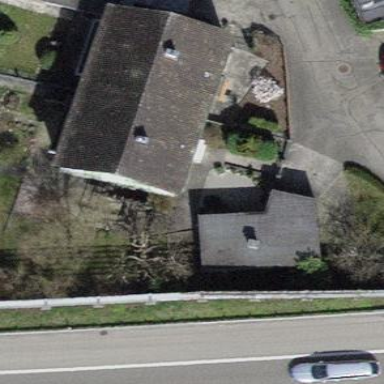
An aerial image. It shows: Building with tile roof.